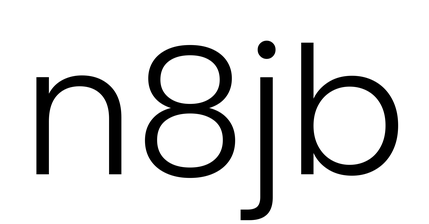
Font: Poppins-Light